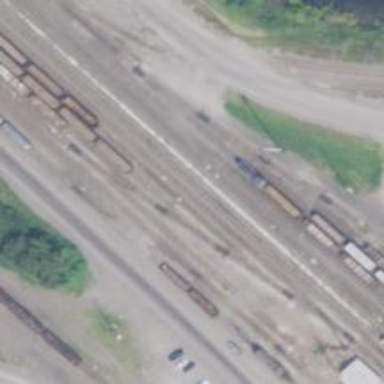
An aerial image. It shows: Railway siding for service.